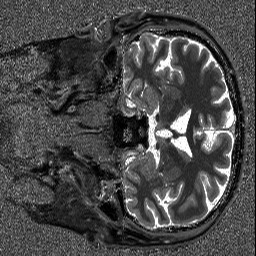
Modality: T1map
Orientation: coronal
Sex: male